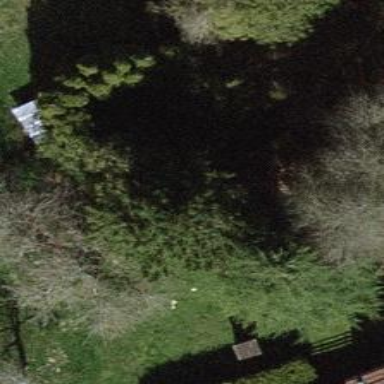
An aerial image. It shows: Garden filled with trees.